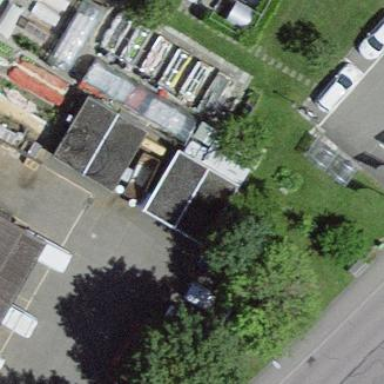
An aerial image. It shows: Garage building.